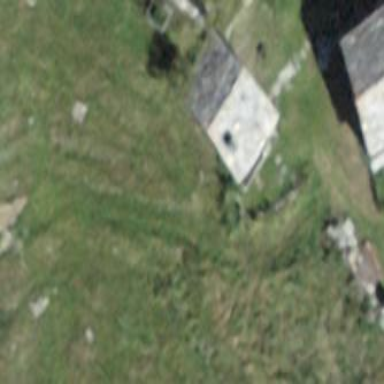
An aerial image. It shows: Hut with gabled roof oriented across.